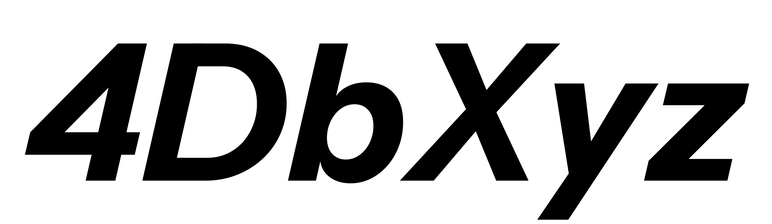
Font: InstrumentSans-Italic_Bold_Italic